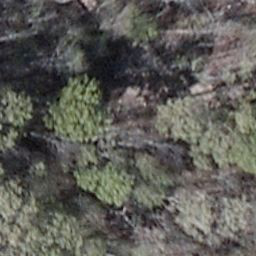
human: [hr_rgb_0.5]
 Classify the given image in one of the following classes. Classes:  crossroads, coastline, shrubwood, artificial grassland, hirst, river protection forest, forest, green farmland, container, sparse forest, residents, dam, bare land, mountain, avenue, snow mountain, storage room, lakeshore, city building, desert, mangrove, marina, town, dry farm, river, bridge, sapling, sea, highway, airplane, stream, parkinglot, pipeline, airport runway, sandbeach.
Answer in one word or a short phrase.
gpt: shrubwood